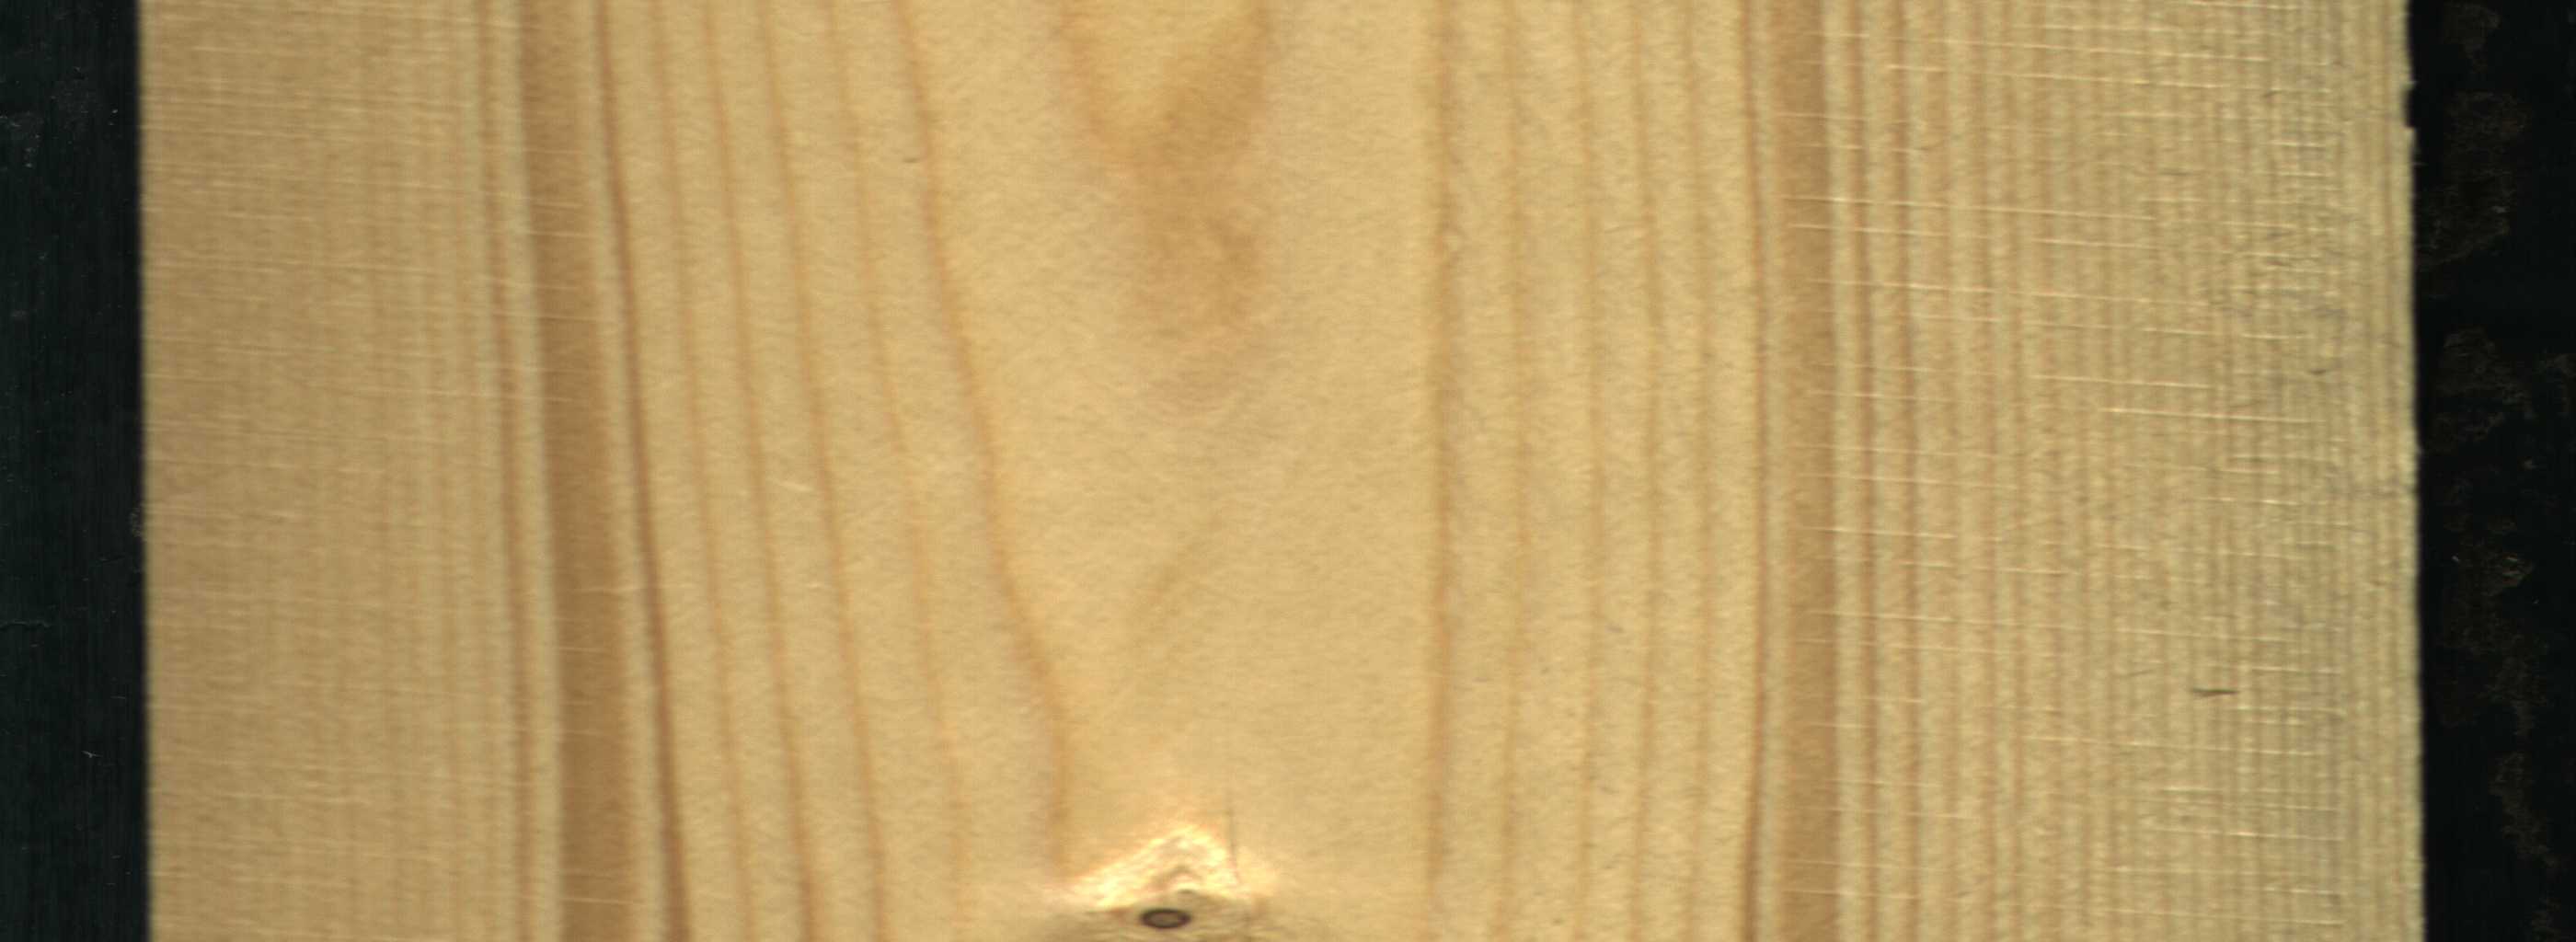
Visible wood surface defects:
Quartzity
Quartzity
Dead_Knot